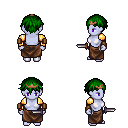
a pixel art fantasy rpg character, female body template, dark elf, purple skin, gold arm armor, robe skirt, green short bangs hairstyle, bronze tiara, leather bracers, dagger, four views (front, back, left, right), 2x2 character sprite sheet, small pixel art, hard edges, no anti-aliasing